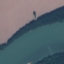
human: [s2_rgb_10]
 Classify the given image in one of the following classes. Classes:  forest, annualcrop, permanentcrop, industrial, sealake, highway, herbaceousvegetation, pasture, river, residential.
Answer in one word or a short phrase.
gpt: River